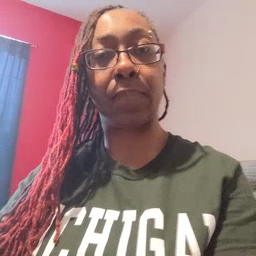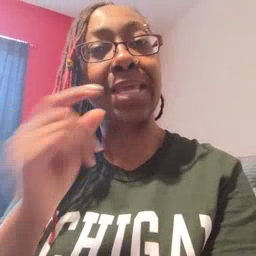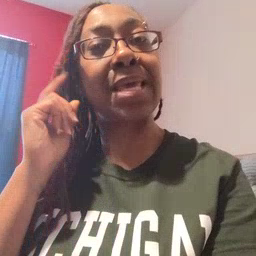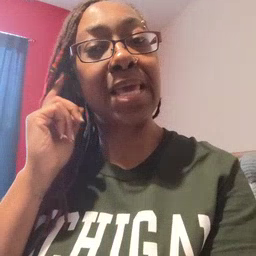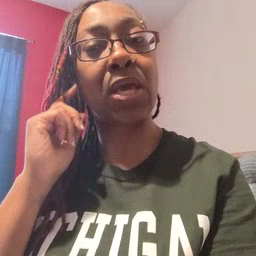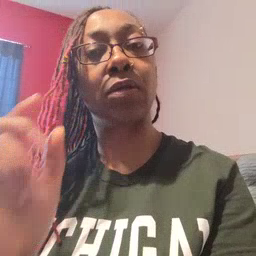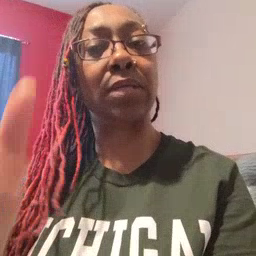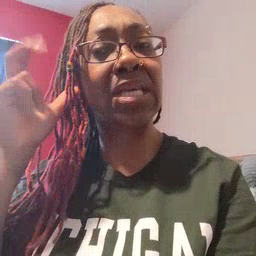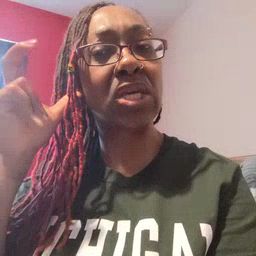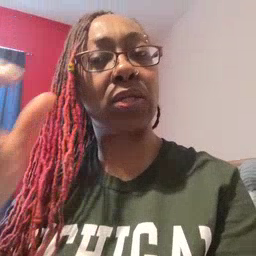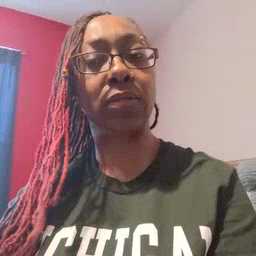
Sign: hear